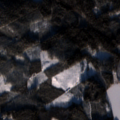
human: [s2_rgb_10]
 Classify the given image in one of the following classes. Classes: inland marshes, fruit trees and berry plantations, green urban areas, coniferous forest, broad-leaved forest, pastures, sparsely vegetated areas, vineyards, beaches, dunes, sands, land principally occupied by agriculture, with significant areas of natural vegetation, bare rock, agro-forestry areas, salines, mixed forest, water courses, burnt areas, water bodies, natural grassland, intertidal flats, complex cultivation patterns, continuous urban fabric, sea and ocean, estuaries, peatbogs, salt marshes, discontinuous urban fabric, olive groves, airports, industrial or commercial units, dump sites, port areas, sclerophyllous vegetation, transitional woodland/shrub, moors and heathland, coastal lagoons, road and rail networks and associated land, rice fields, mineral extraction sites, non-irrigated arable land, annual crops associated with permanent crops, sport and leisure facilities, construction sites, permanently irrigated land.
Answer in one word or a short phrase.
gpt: coniferous forest, mixed forest, transitional woodland/shrub, water bodies